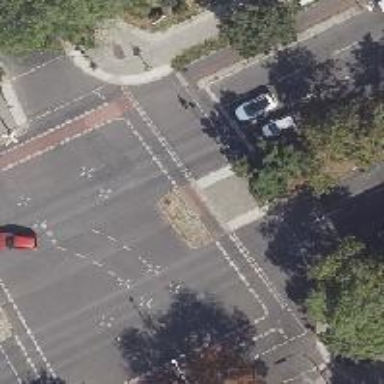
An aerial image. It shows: Crossing with traffic signals.